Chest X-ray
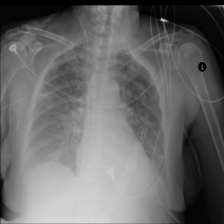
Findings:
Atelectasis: negative
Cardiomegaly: negative
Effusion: negative
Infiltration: positive
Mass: negative
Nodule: negative
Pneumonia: negative
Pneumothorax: negative
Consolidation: negative
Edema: positive
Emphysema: negative
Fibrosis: negative
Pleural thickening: negative
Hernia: negative